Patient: sex F, age 46
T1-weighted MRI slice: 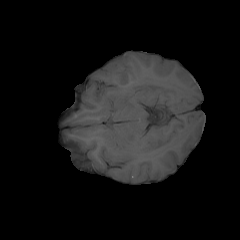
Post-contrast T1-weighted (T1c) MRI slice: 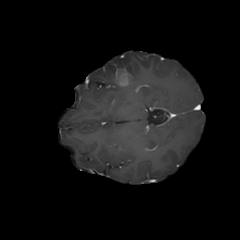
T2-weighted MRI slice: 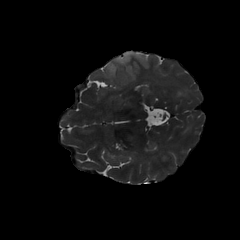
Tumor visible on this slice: yes
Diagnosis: Glioblastoma, IDH-wildtype
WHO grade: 4